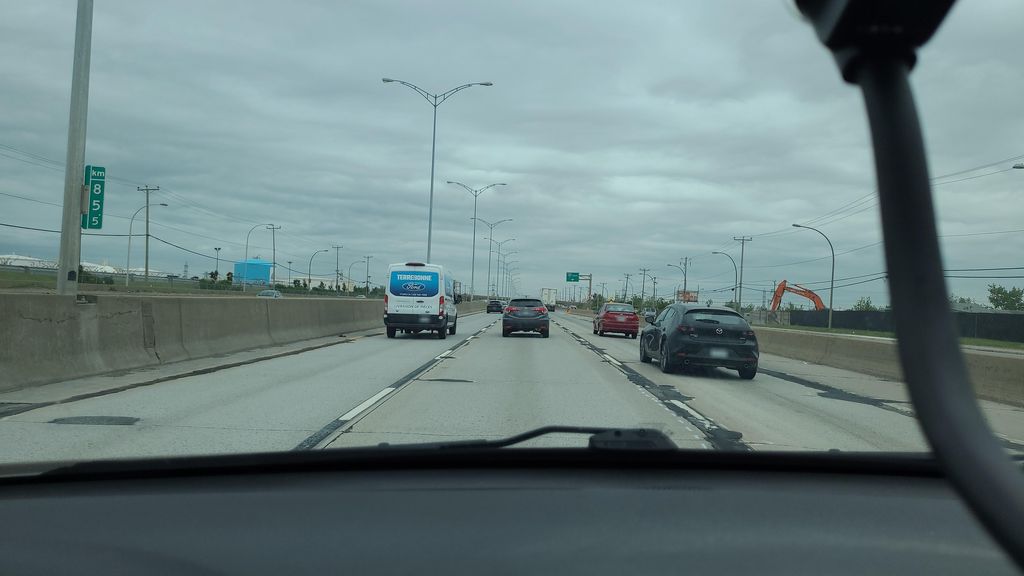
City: montreal